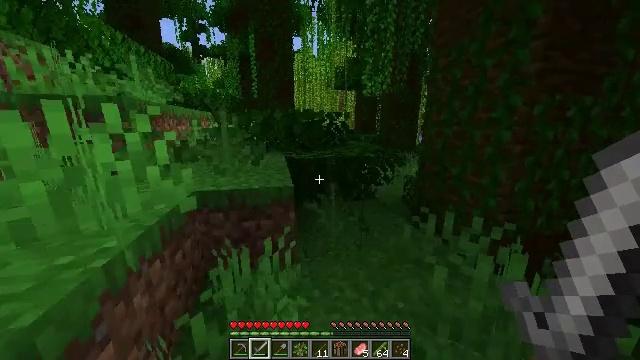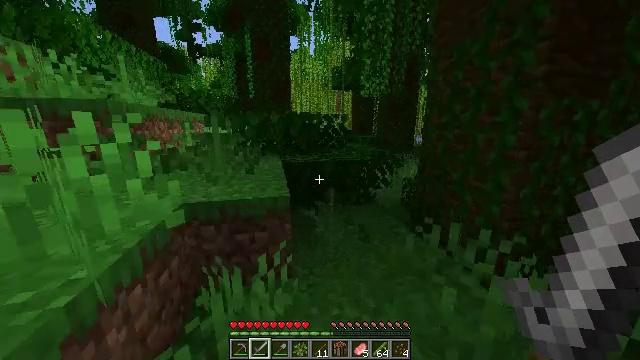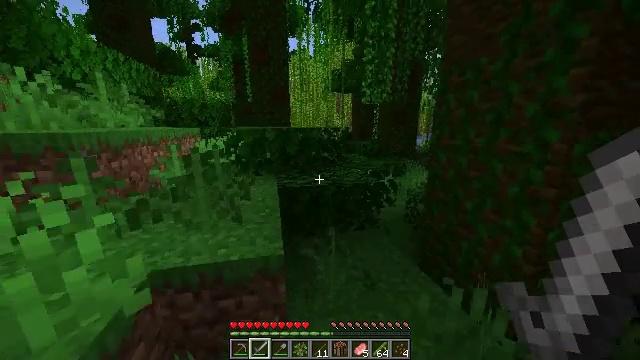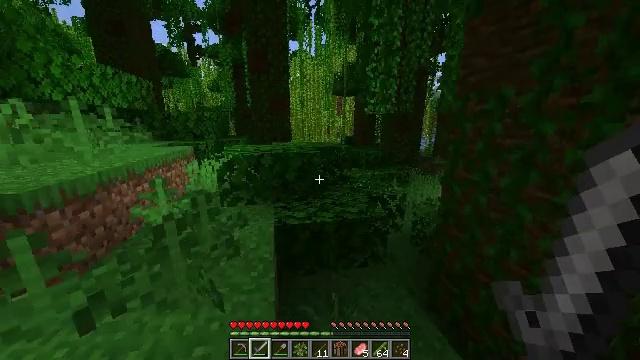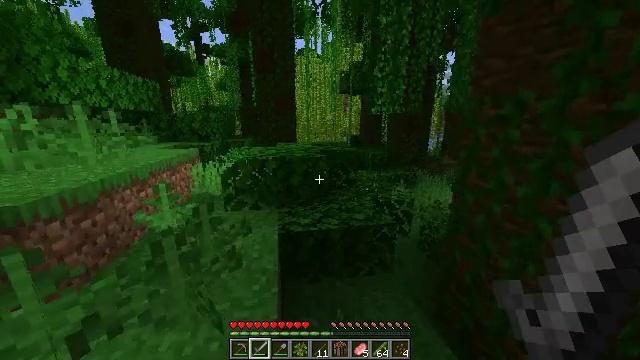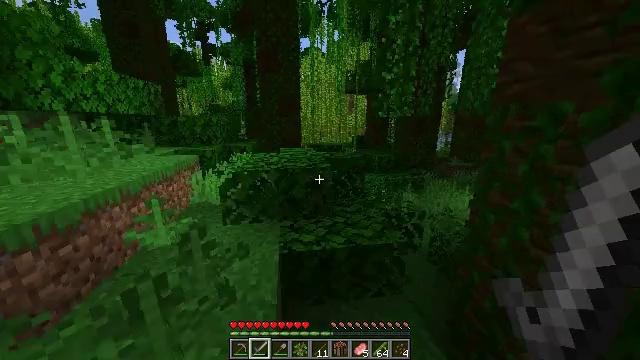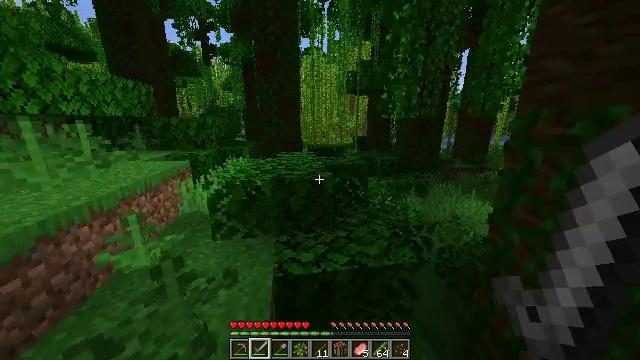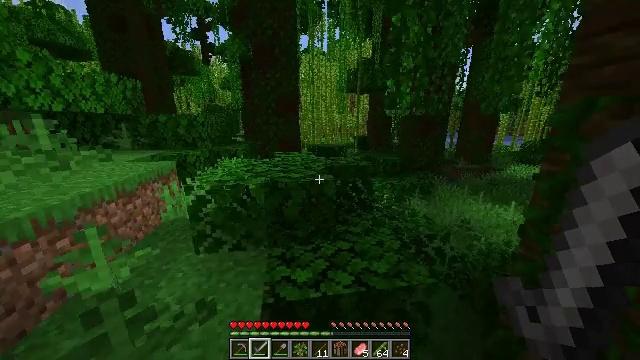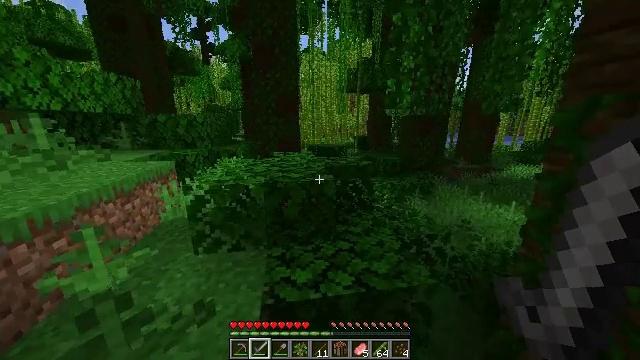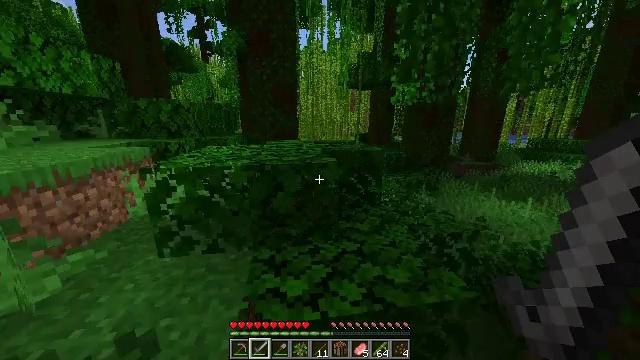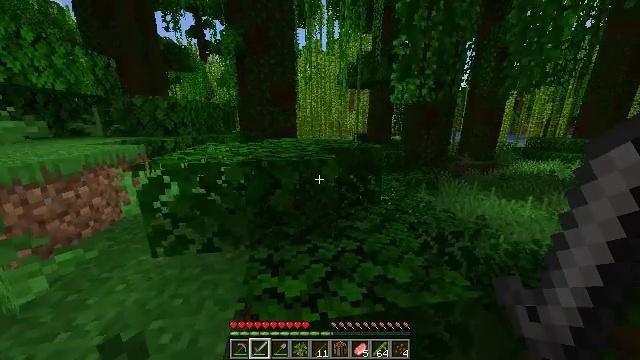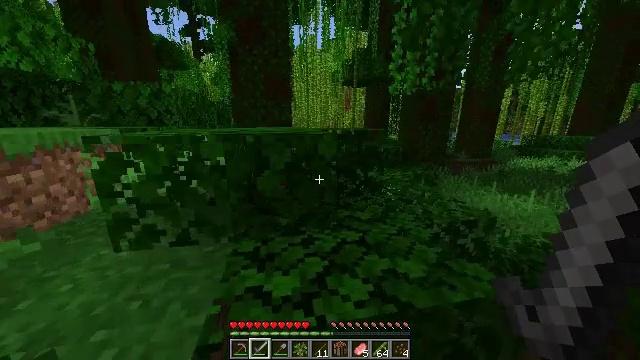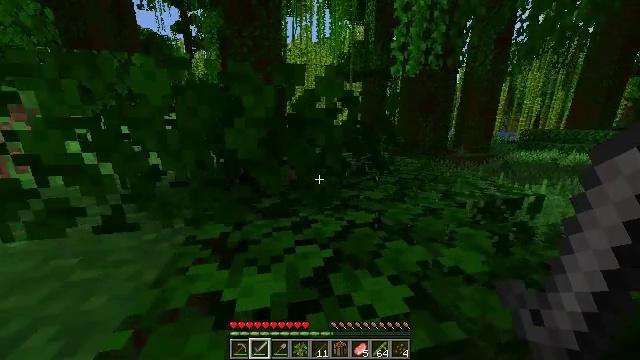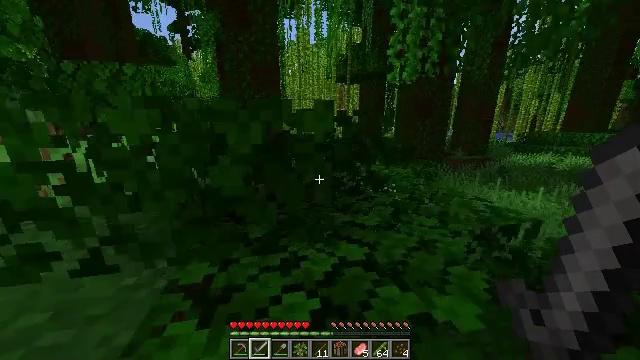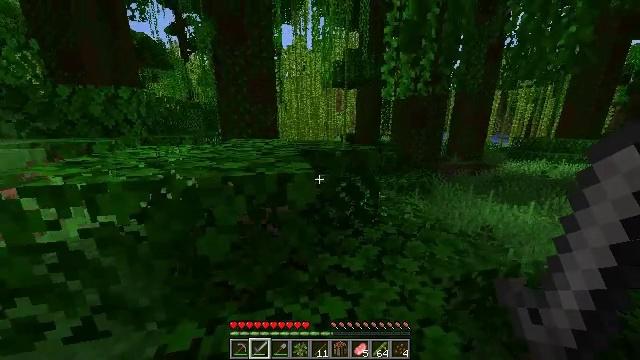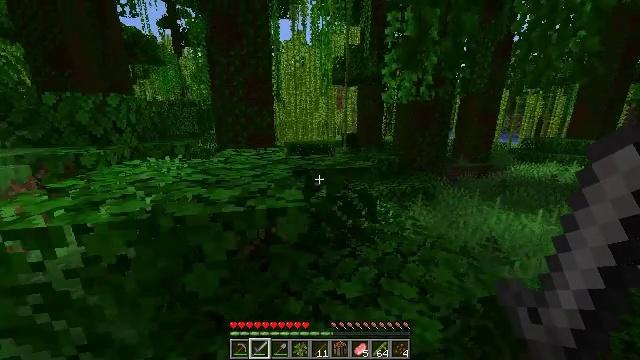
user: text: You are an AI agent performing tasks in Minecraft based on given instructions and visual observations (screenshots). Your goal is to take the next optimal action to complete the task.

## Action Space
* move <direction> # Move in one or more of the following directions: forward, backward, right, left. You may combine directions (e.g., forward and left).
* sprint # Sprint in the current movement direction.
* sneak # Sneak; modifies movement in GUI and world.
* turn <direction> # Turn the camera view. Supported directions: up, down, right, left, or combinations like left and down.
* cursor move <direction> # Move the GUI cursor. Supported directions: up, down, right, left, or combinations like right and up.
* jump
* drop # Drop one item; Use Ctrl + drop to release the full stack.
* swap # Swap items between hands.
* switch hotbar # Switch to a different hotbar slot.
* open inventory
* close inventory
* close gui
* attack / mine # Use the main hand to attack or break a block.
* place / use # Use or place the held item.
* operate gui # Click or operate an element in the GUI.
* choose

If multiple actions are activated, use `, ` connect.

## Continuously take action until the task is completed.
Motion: motion action
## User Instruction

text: Harvest melon from the farm.
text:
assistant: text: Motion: move forward, sprint, jump
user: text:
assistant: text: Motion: move forward, sprint, jump
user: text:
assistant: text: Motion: move forward, sprint, jump
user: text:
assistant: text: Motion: move forward, sprint, turn left, jump
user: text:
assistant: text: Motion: move forward, sprint, turn left, jump
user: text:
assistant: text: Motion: move forward, sprint
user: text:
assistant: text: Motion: move forward, sprint
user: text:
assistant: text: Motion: move forward, sprint
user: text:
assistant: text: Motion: move forward, sprint
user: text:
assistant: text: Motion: move forward, sprint
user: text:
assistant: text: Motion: move forward, sprint, turn right
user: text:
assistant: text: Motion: move forward, sprint, turn right, jump
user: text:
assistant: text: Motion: move forward, sprint, jump
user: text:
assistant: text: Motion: move forward, sprint, jump
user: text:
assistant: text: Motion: move forward, sprint, jump
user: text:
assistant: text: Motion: move forward, sprint, jump
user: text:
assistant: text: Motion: move forward, sprint
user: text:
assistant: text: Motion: move forward, sprint
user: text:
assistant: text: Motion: move forward, sprint
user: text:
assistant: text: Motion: move forward, sprint
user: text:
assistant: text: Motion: move forward, sprint
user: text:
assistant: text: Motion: move forward, sprint
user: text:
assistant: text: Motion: move forward, sprint
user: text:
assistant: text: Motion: move forward, sprint
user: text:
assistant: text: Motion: move forward, sprint
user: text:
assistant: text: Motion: move forward, sprint
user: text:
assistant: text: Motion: move forward, sprint
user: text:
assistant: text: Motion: move forward, sprint, turn right
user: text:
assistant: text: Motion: move forward, sprint, turn right
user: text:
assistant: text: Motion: move forward and move right, sprint, turn right